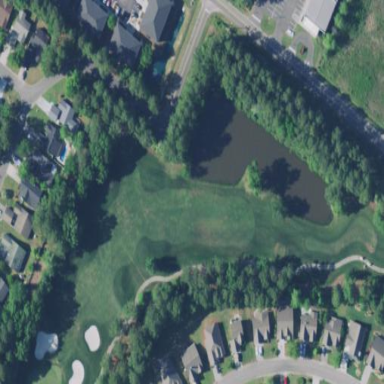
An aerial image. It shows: Lush grass fairway on golf course.